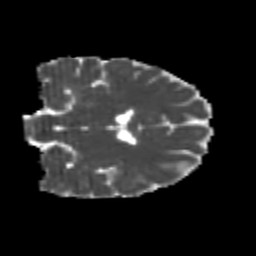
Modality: MD
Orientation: coronal
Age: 25
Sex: female
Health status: healthy
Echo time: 0.074 s